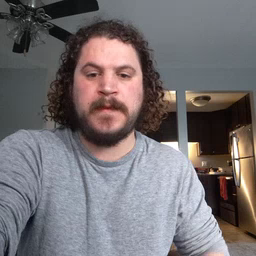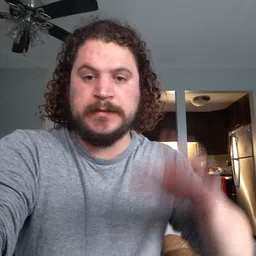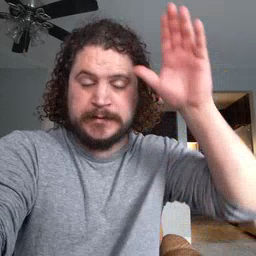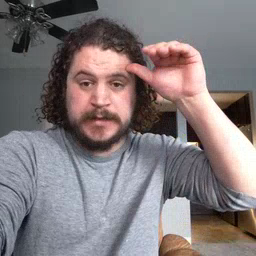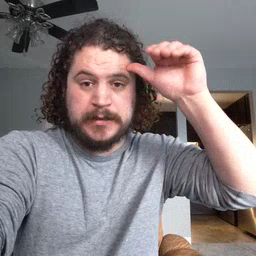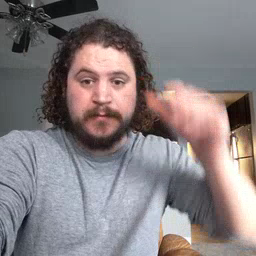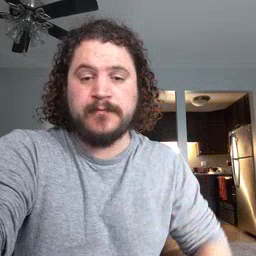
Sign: donkey